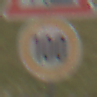
Verkehrszeichen: Geschwindigkeit100
Zusatzzeichen oben: Arbeitsstelle
Umgebung: Outdoor, Nature
Tageszeit: Midday
Wetter: Overcast
Licht: Natural
Jahreszeit: NotSpecified
Kontrast: LowContrast